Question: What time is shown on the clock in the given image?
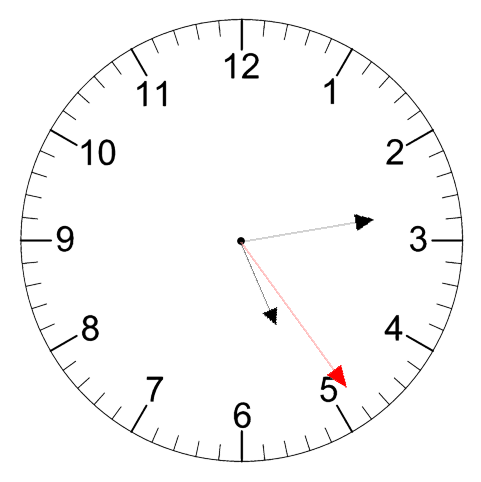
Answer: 05:13:24